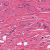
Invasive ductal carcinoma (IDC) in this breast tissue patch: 0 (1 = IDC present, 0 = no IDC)